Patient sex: M
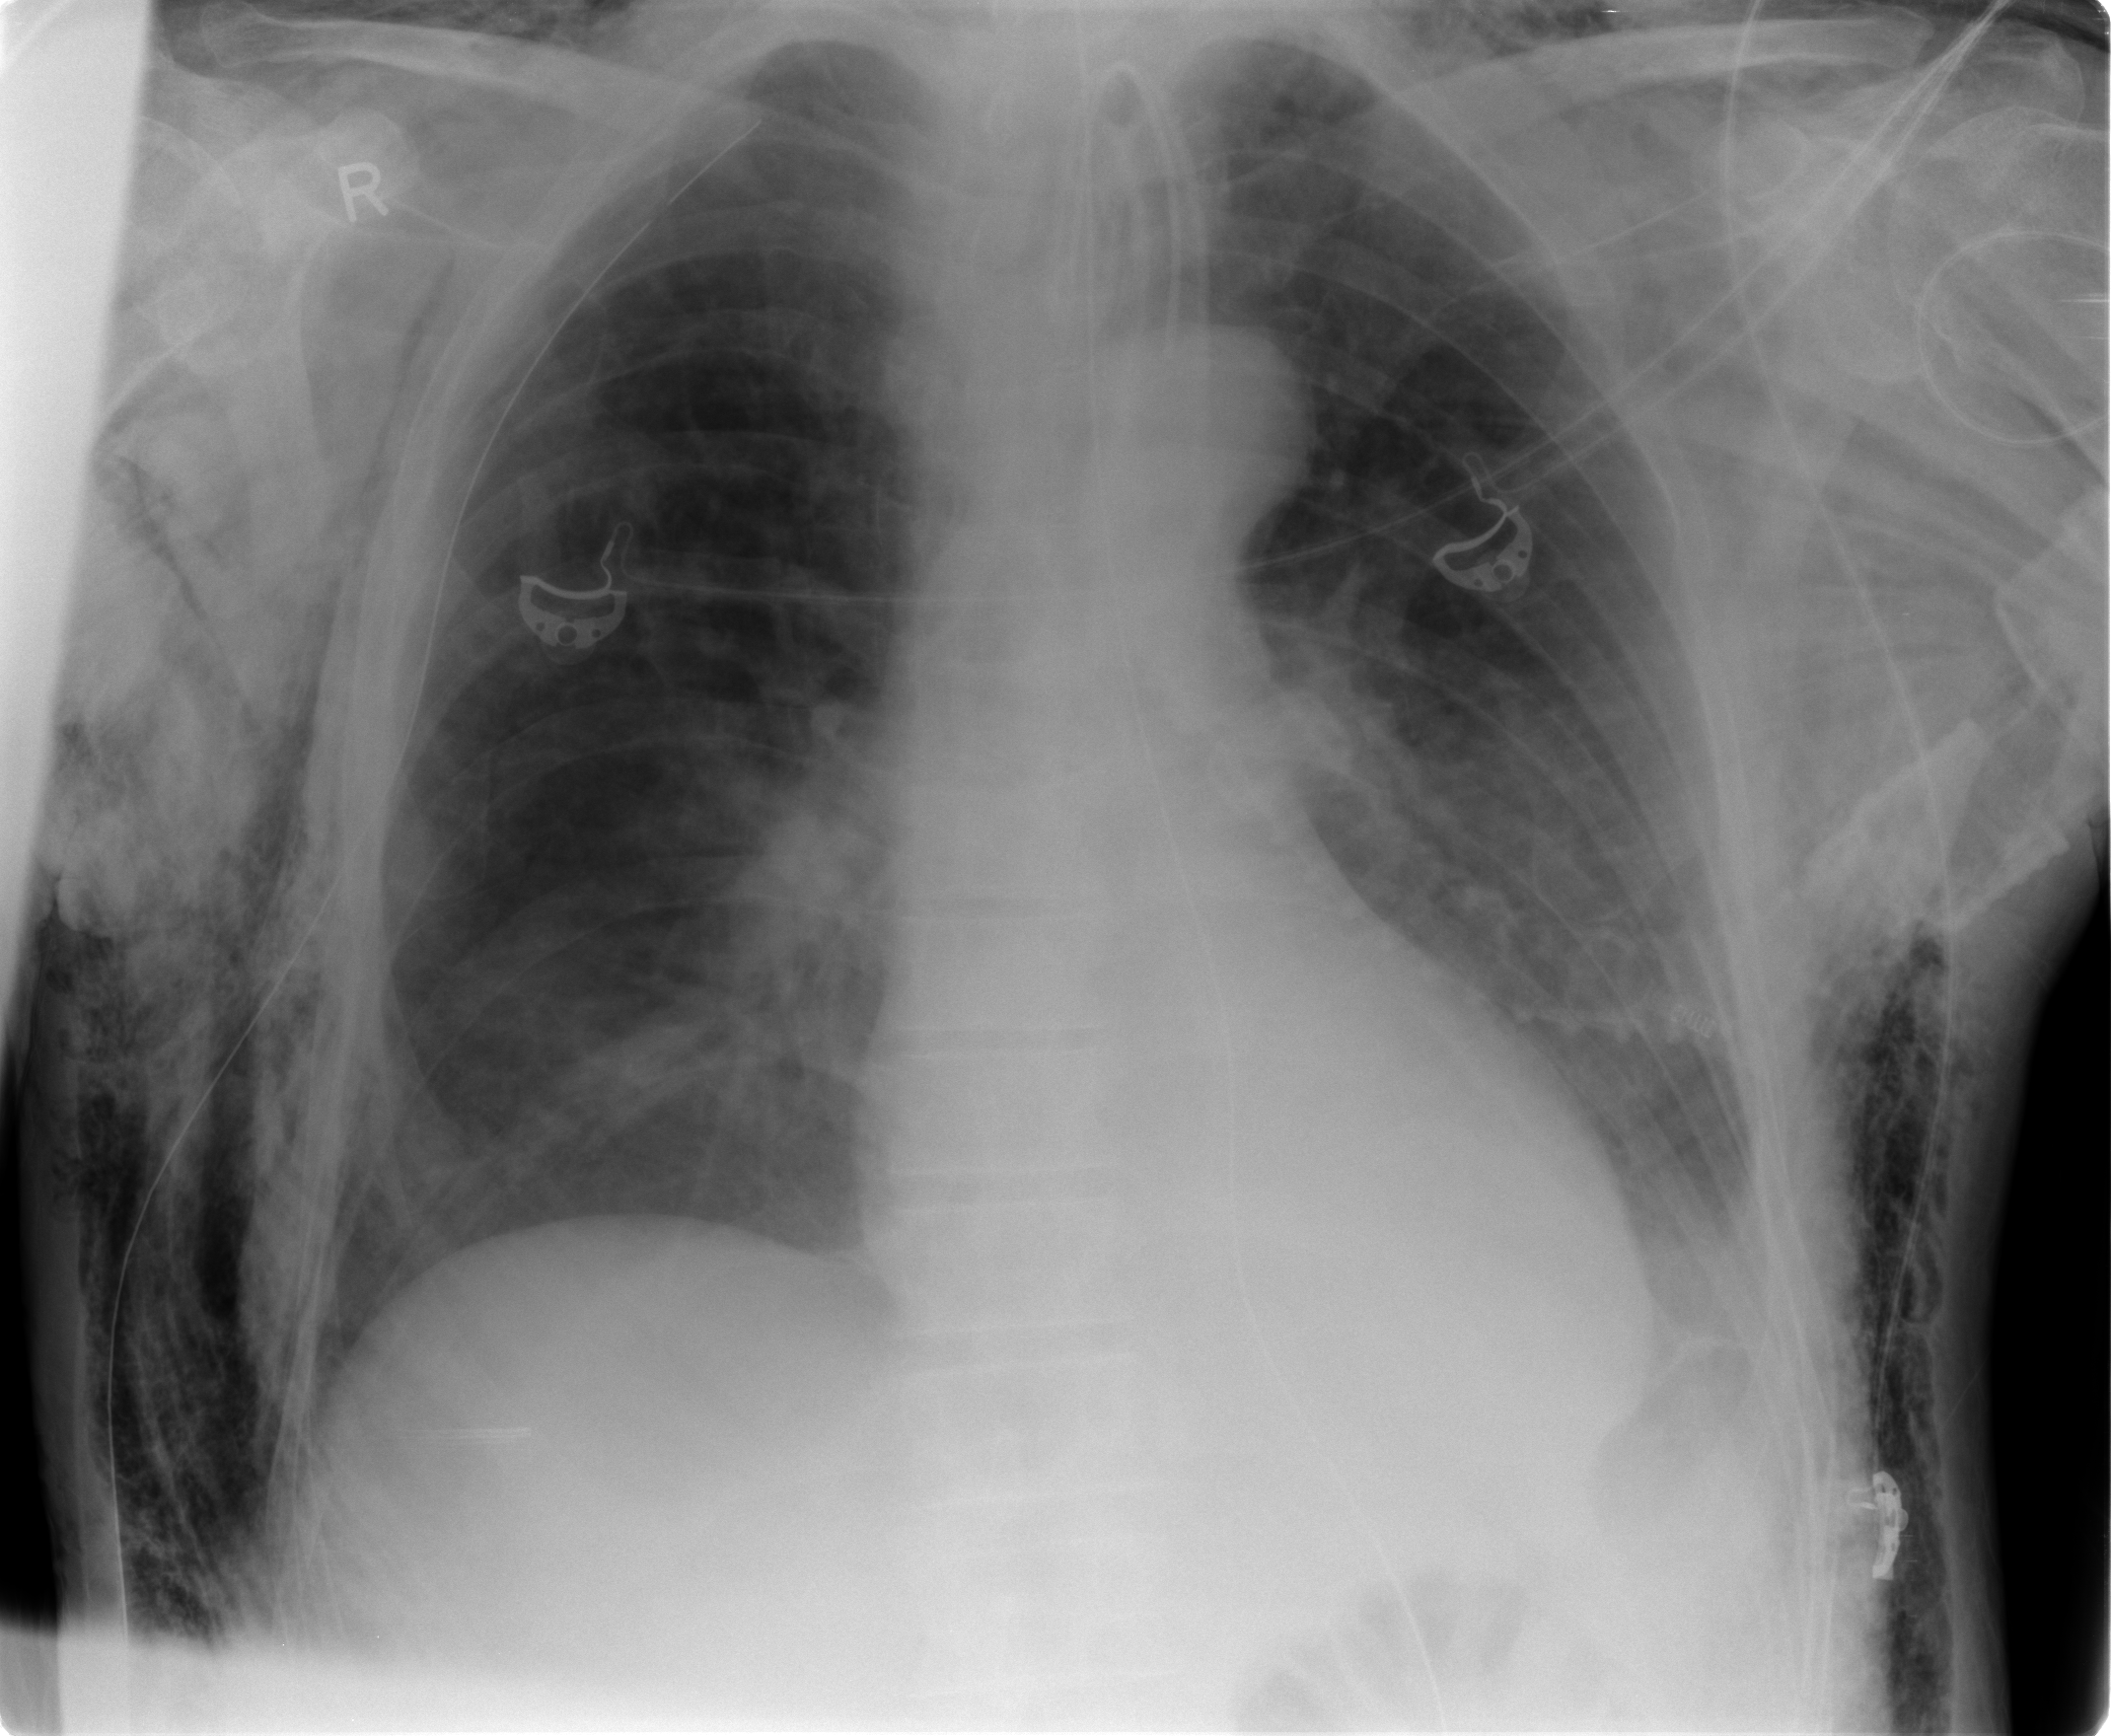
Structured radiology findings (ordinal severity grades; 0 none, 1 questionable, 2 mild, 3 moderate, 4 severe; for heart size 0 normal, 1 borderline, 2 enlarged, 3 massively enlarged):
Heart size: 0
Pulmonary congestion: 2
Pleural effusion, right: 1
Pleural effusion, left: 2
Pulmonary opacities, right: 2
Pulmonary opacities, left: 1
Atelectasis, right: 2
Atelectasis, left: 2